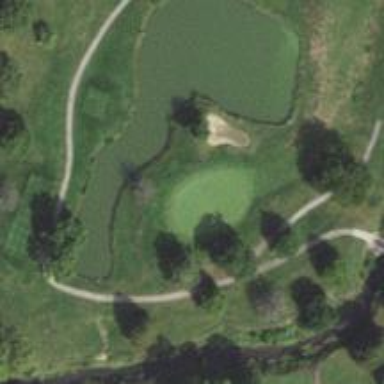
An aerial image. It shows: Golf hole.